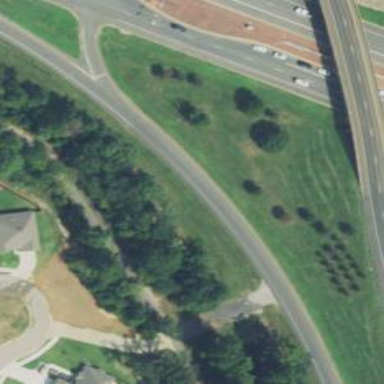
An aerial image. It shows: Trunk link highway with asphalt surface.